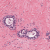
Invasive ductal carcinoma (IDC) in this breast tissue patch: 0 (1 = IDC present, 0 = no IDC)